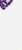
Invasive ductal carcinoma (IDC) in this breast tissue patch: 0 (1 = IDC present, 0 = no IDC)